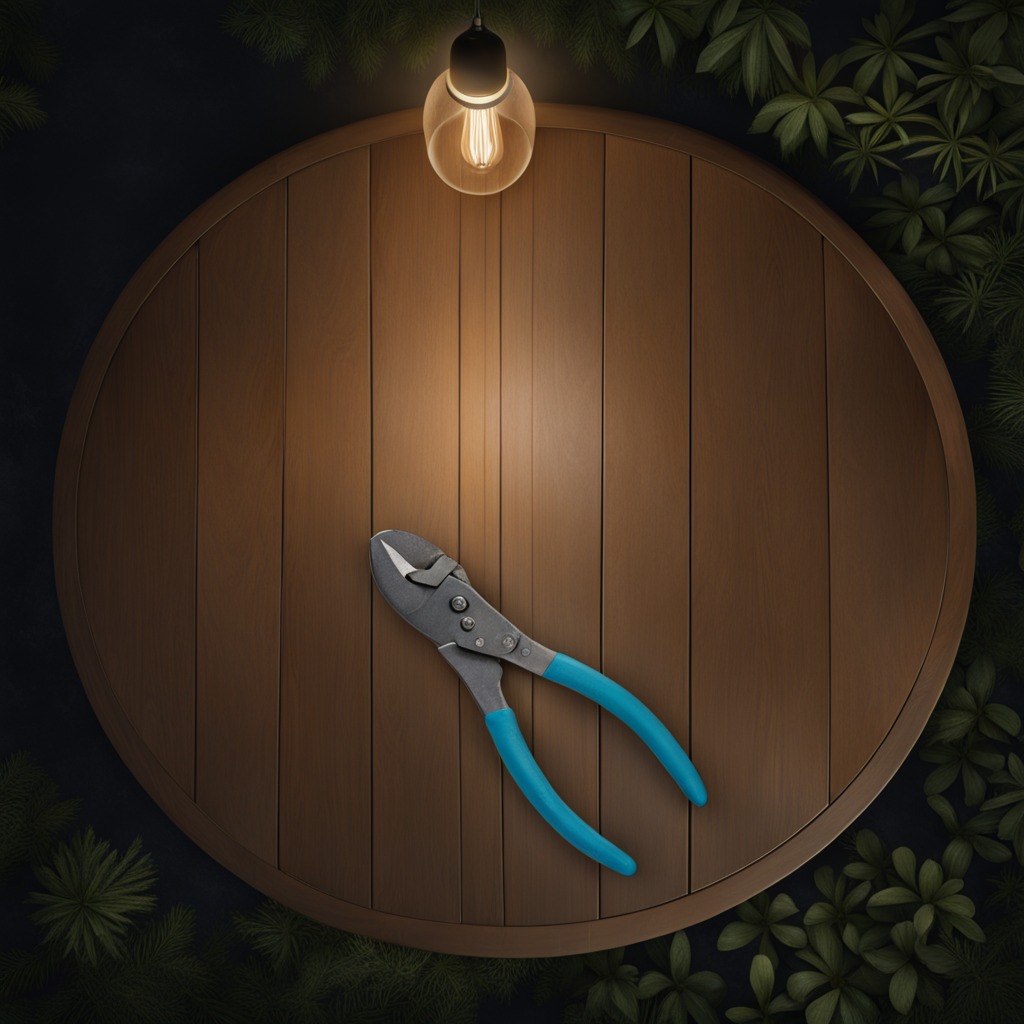
A plier is lying on a wooden table inside a jungle field workshop tent at night dim ambient light soft shadows worn but